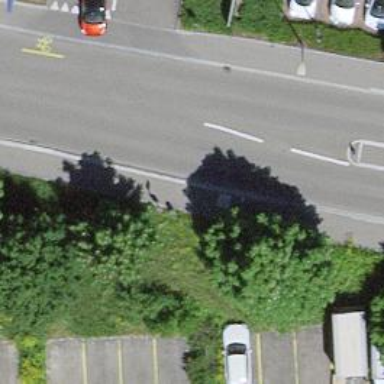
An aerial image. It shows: Bus stop with platform for public transport.